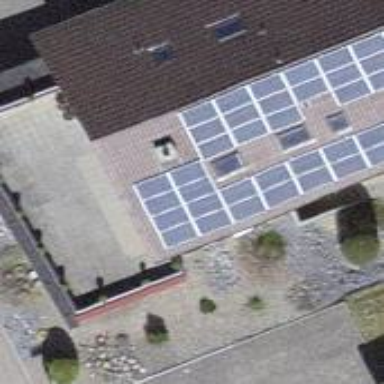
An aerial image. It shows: Solar power generator utilizing photovoltaic technology with solar photovoltaic panels.